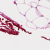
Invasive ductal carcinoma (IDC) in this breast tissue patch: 0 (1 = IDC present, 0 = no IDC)